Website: walmart
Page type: address-validator
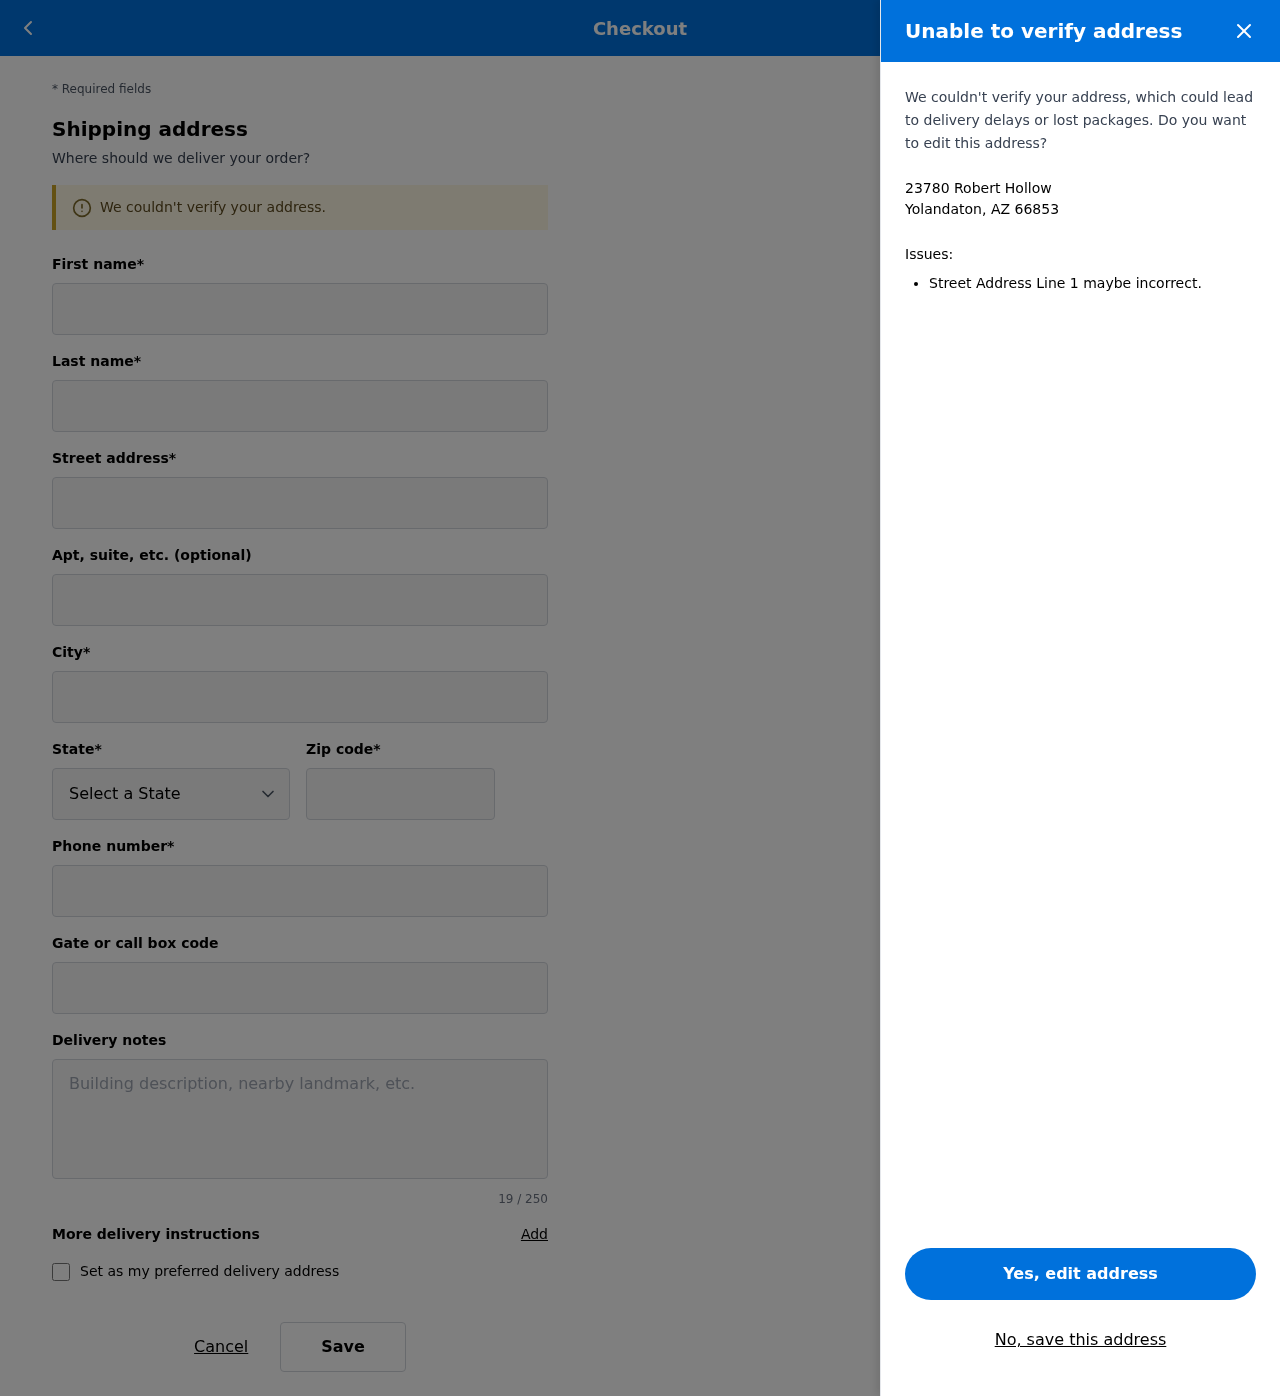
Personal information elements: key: PII_CITY_STATE_ZIP
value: Yolandaton, AZ 66853
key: PII_DELIVERY_INSTRUCTIONS
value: Leave at front door
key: PII_STATE_ABBR
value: AZ
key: PII_STREET
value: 23780 Robert Hollow
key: PII_FIRSTNAME
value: Jacqueline
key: PII_LASTNAME
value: Ramsey
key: PII_CITY
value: Yolandaton
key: PII_POSTCODE
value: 66853
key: PII_PHONE
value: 6346369978
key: PII_SECURITY_CODE
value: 97060